Question: I am doing some work (too complicated to explain), and one of the tasks I have is I need to convert raster image of a smoothed polygon into a skeleton. So I need to do something like this:

I have raster image (on the left), and I want to have a graph consisting of points and edges (on the right) that represents the image.
I've read about algorithms, especially a book by Steven Skiena, where he tells to use "Brush fire" algorithm, which he explains as "each cycle, go through every point that is on the edge, for edges that collide add a point to the skeleton and remove the remaining points, move on to next cycle until only skeleton is left" but all info I could find on this algorithm online is about some pathfinding algorithms for robots, I don't understand how to apply it here (basically how do I know "edges" if all I have is coordinates of filled/vacant pixels).
I've looked up CGAL library and it's skeleton demonstration, but it doesn't do well when polygon has many vertixes, so just converting each vertex on the border into a vertex of a polygon and then feeding it to the algorithm won't produce good results.
I expect this must be a common algorithm as the task seems to be quite basic, but I don't want to invent the wheel and I couldn't find anything on the topic (perhaps because I don't know the correct keywords)
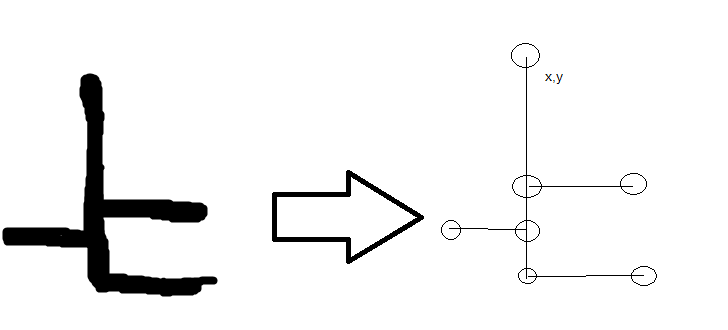
Answer: The better term for your search is , the digital version of the medial axis. For example, this paper cites 15 such algorithms:
> "Note on fifteen 2D parallel thinning algorithms."
M. Couprie (<URL>
Here is a little piece of Figure 16, showing the results of two such algorithms: